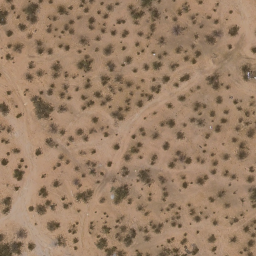
Label: chaparral